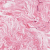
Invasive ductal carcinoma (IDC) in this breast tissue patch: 0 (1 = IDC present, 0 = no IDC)